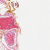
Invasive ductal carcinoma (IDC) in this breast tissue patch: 0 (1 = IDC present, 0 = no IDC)